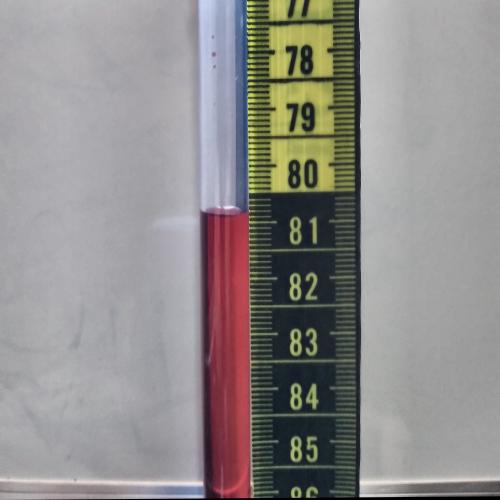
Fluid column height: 80.9 cm